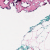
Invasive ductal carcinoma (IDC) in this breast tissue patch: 0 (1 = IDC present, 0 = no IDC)